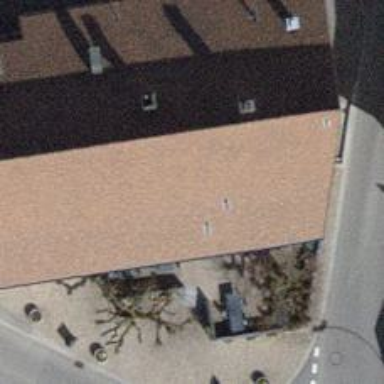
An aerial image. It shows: Restaurant.